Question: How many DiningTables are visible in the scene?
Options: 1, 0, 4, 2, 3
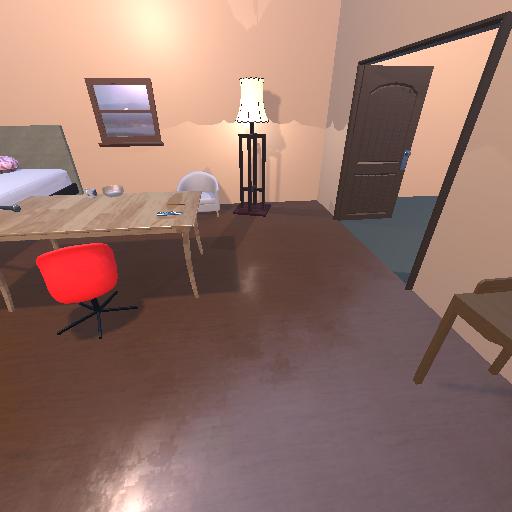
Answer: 1